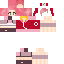
A female human skin with pale skin, wearing brown hood dressed in a red hoodie and red pants, featuring a closed mouth.